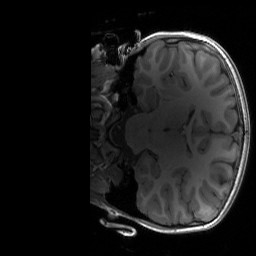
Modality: T1w
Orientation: coronal
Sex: female
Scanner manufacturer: siemens
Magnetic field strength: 3 T
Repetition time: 1.9 s
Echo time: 0.00243 s